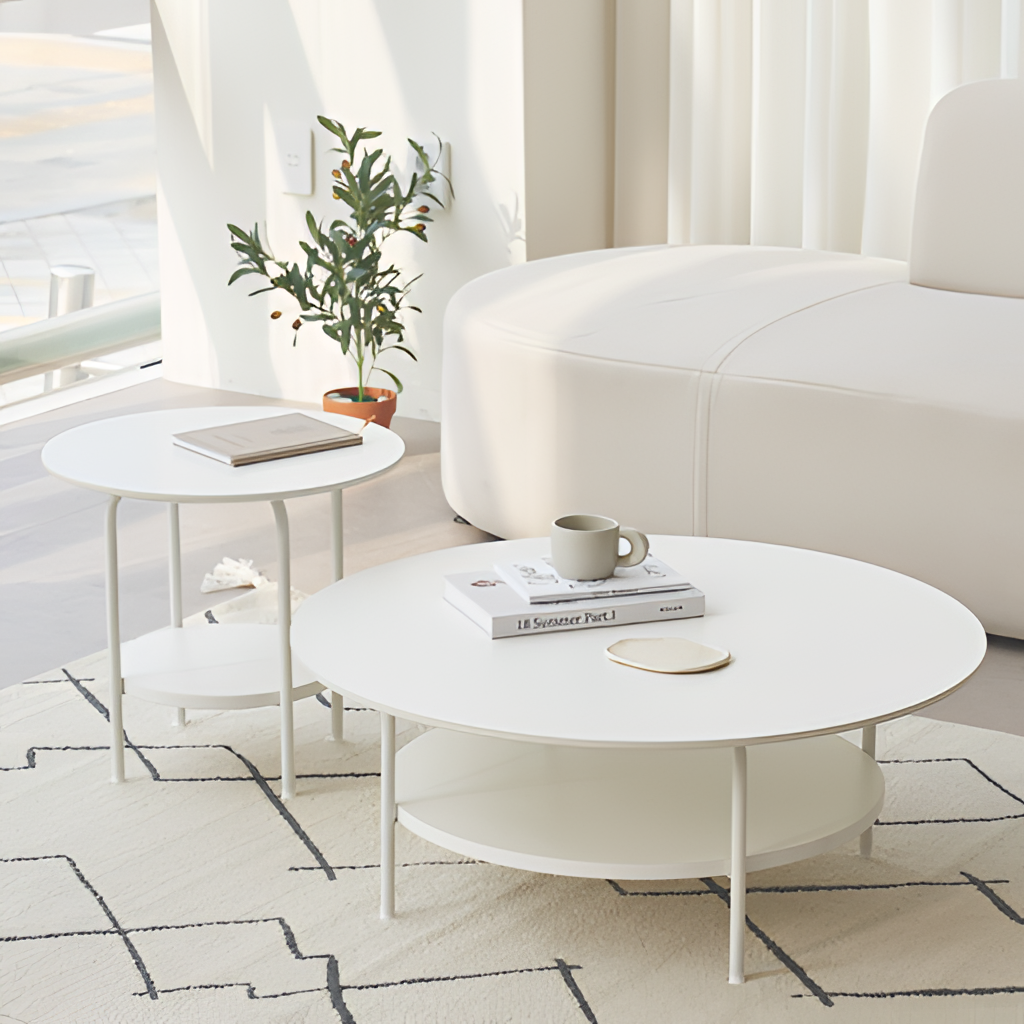
metal coffee table, living room, contemporary, beige tile flooring, with large square pattern, fabric wallpaper, with solid pattern